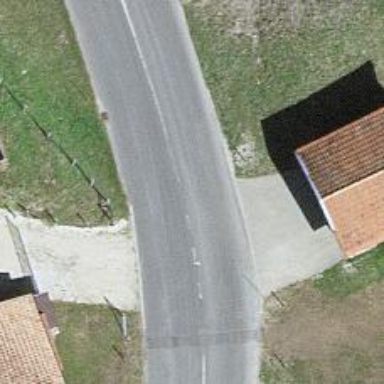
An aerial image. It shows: Tertiary road with asphalt surface.